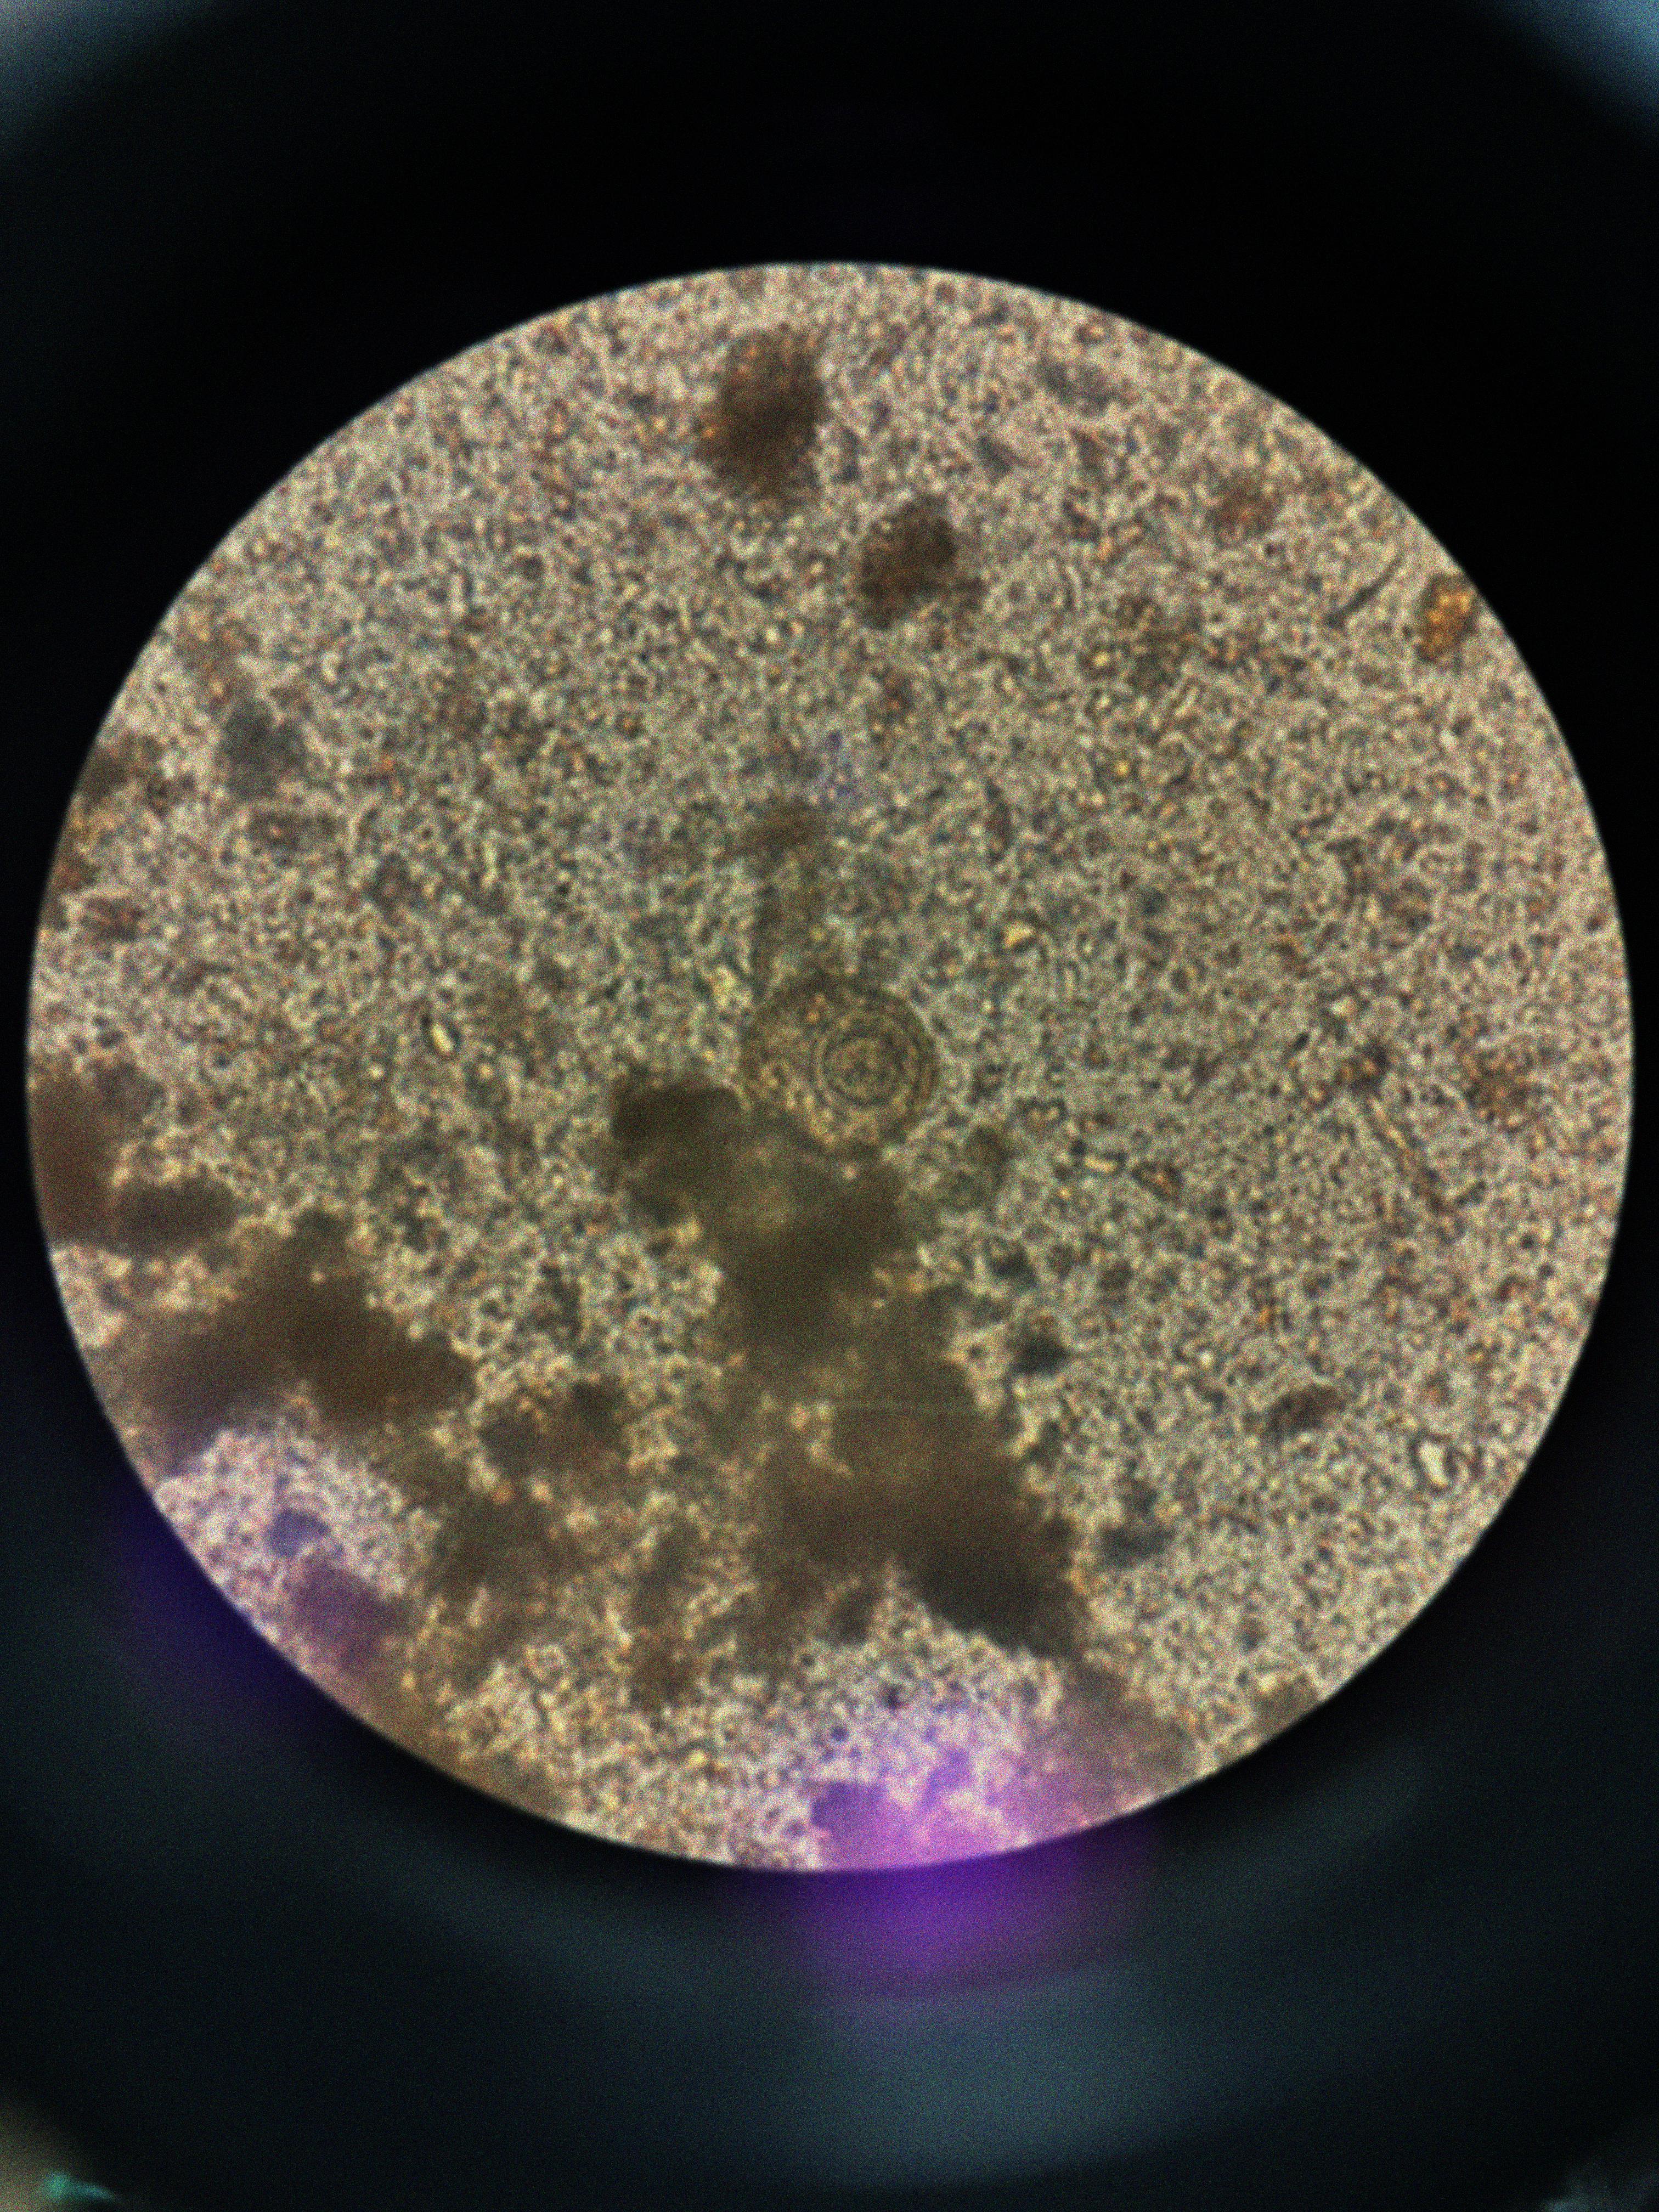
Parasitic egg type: Hymenolepis diminuta